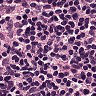
Metastatic tissue present: no